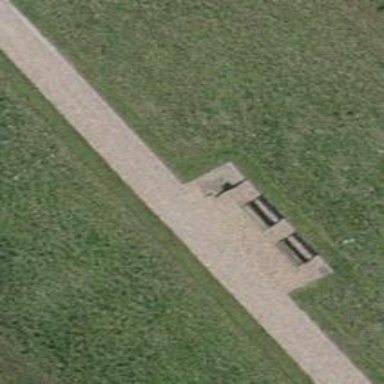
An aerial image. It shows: Bench for seating.